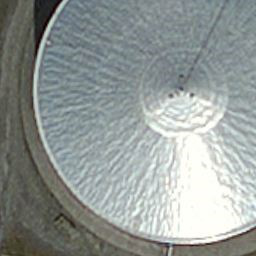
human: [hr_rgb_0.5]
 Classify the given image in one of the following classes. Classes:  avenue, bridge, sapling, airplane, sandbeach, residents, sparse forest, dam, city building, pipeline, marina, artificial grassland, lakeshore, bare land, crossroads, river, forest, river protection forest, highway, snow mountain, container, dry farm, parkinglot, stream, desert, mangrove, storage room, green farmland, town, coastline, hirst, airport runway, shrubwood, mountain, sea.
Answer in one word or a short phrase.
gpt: storage room